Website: macys
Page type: billing-address
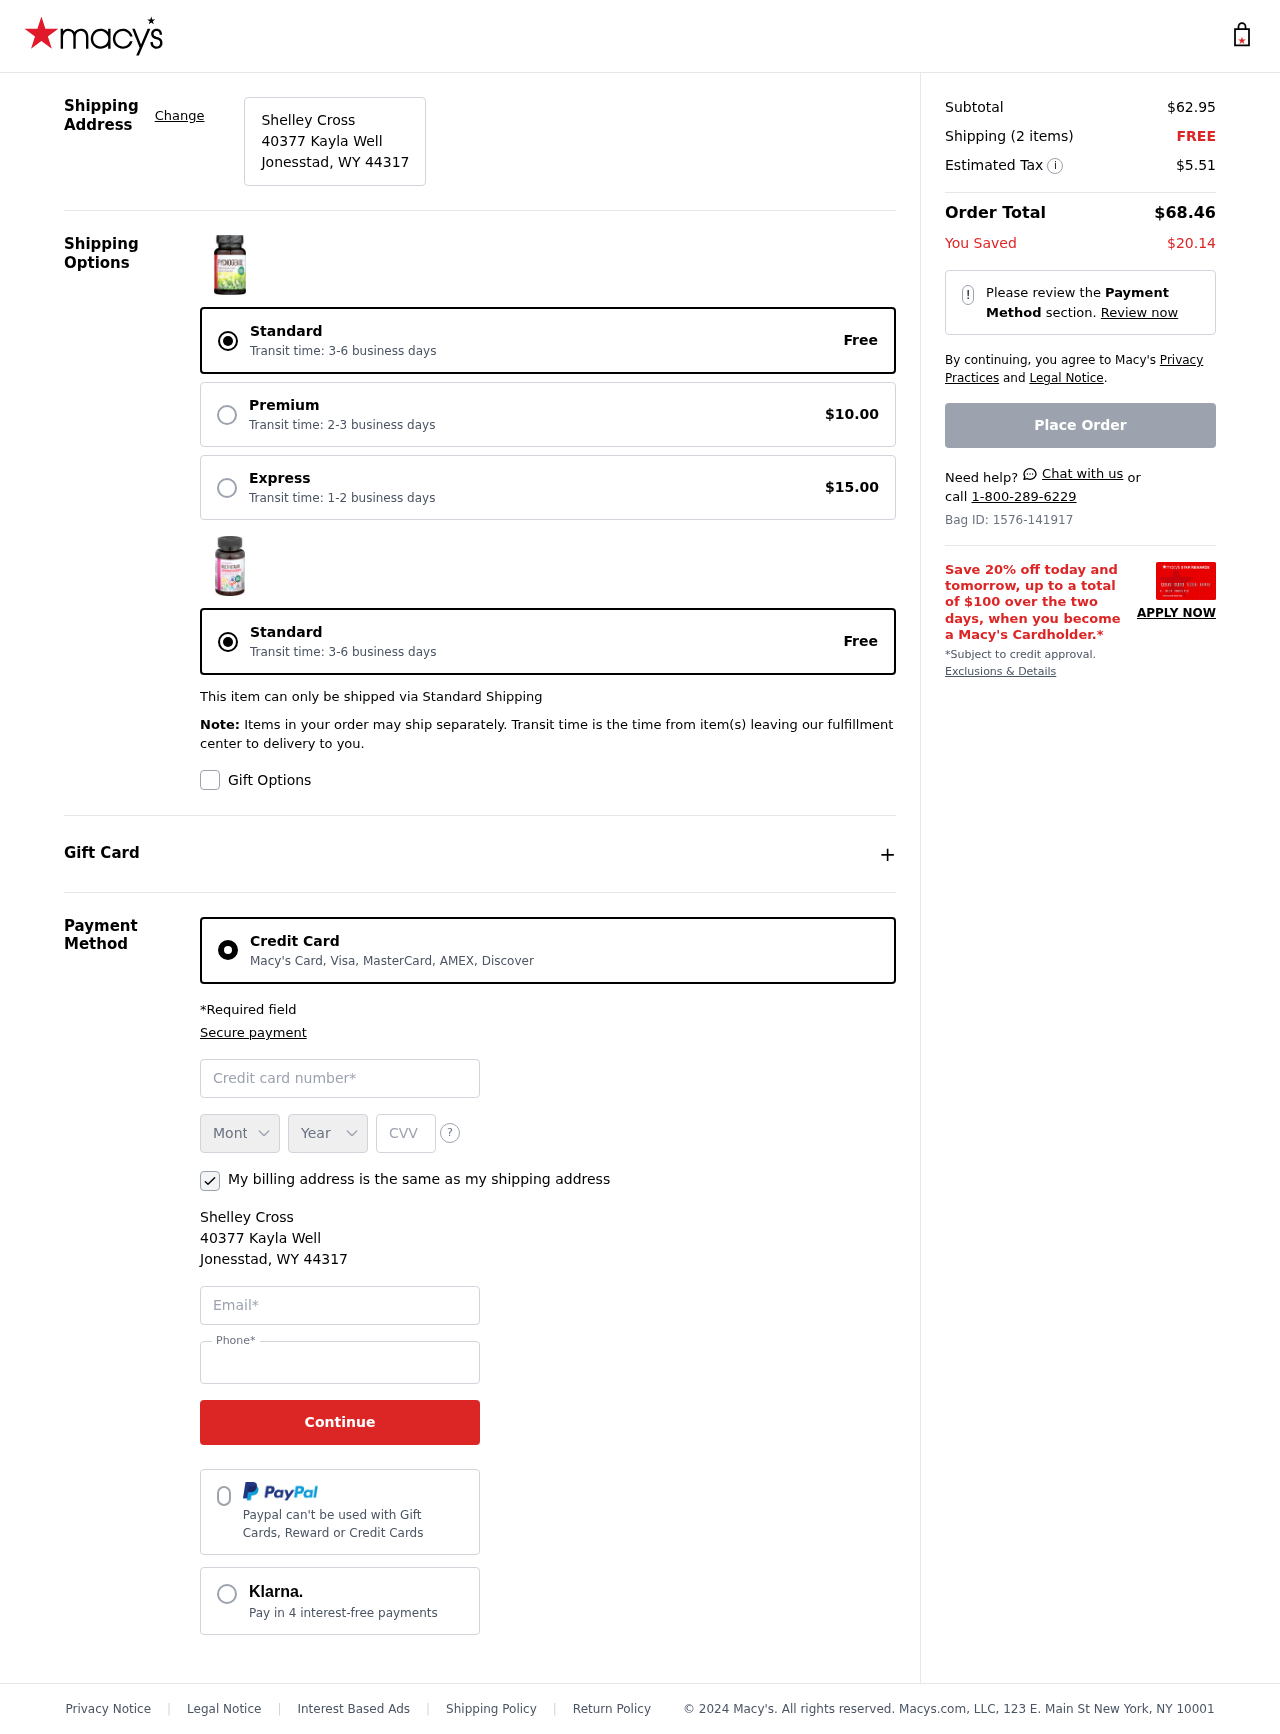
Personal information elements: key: PII_CARD_CVV
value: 1180
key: PII_CARD_EXPIRY_MONTH
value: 11
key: PII_CARD_EXPIRY_YEAR
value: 29
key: PII_CARD_NUMBER
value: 3719 2571 0595 900
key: PII_CITY_STATE_ZIP
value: Jonesstad, WY 44317
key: PII_EMAIL
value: shelley.cross@yahoo.com
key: PII_FULLNAME
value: Shelley Cross
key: PII_PHONE
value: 2912572829
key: PII_STREET
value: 40377 Kayla Well
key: PII_FULLNAME2
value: Shelley Cross
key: PII_CITY
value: Jonesstad
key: PII_STATE_ABBR
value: WY
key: PII_POSTCODE
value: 44317
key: PII_POSTCODE_FULL
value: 44317
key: PII_CITY_STATE
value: Jonesstad, WY
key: PII_POSTCODE_NUMERIC
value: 44317
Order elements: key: ORDER_SUBTOTAL
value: $62.95
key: ORDER_NUM_ITEMS
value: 2
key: ORDER_SHIPPING_COST
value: FREE
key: ORDER_TAX
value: $5.51
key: ORDER_TOTAL
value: $68.46
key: ORDER_SAVINGS
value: $20.14
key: ORDER_ID
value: Bag ID: 1576-141917